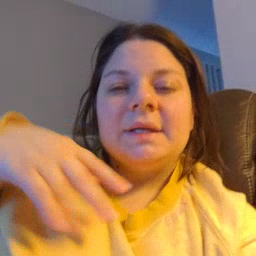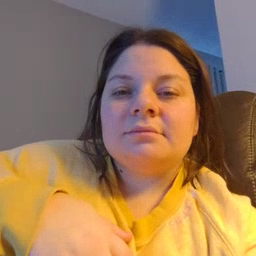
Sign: read